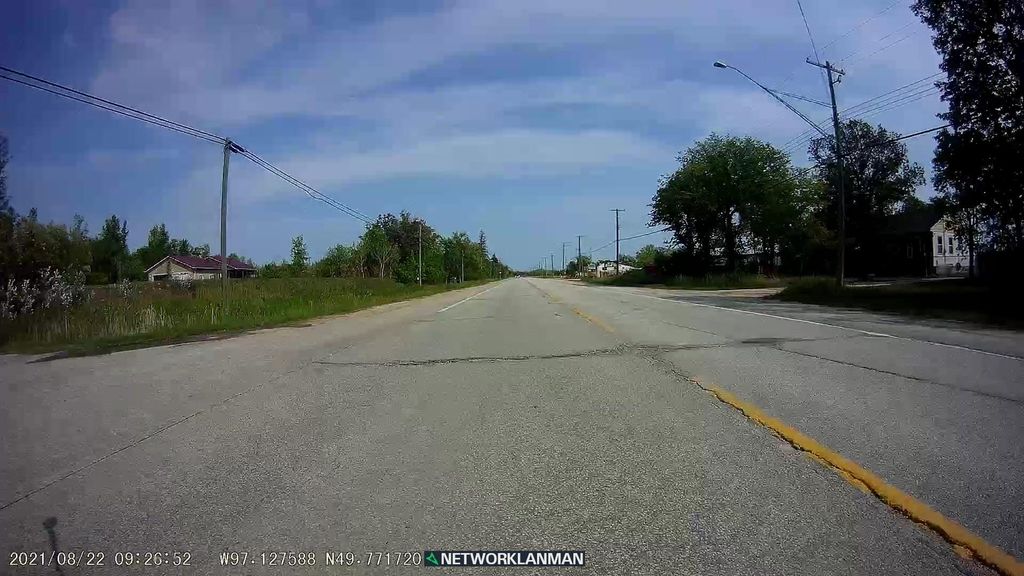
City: winnipeg